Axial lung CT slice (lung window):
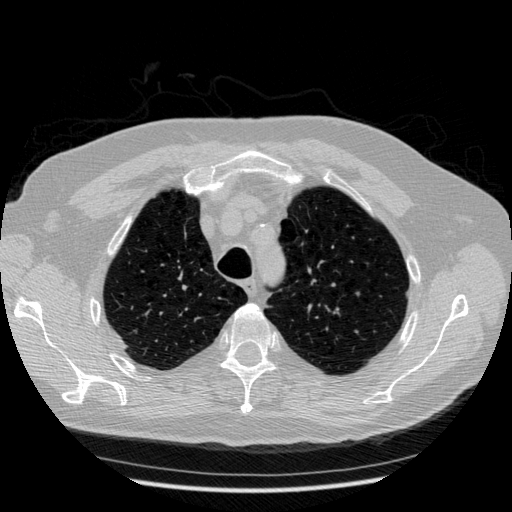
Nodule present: no